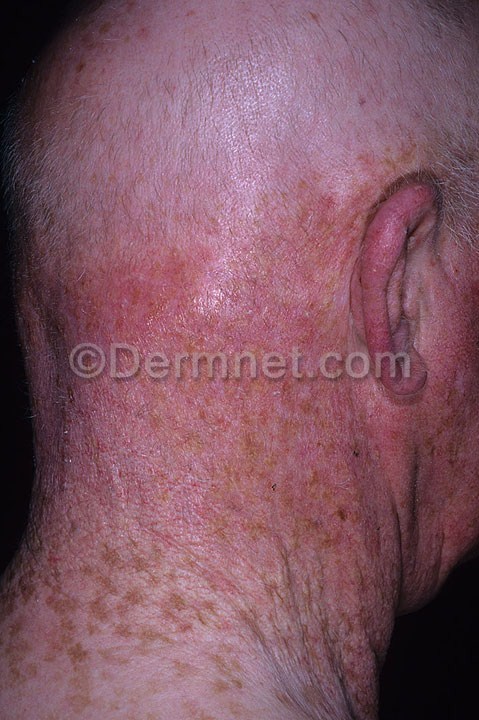
Disease: Light Diseases and Disorders of Pigmentation